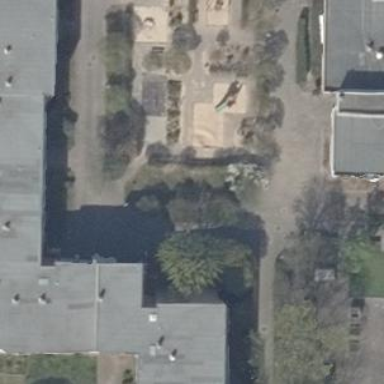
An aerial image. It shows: Playground area for leisure activities on the land.